Question:
'''
<td valign="bottom">
<div style="width: 205px;height: 21px;border: 1px solid;">
<div style="height: 21px;background-color:#5f5f5f; background-size: 100px 10px;">
</div></div><br>
<span style="font-size:11px;">*Valid for 1 year from the date of purchase</span>
</td>
'''
The above image , i have send it . i need the things like this in html , I have made a div and use background-color but it covers the whole portion but i want to cover the background only 30% or any % i want . Is there any kind of help u can give me
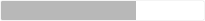
Answer: Actually, you need only one 'DIV' element (instead of two):
<URL>
'''
<div class="expirationBar"></div>
'''
CSS:
'''
.expirationBar{
border:1px solid #ddd;
width: 205px;
height:21px;
border-radius:3px;
background: #eee url(//placehold.it/1x1/5f5f5f) repeat-y;
background-size: 30%;
}
'''
---
...but to get to your exact issue:
Instead of 'background-size' use 'width'
<URL>
'''
<div style="height: 21px; background-color:#5f5f5f; width:30%;">
'''
for the inner DIV
You're not using any image, so you don't have any 'background-size' to apply to, cause it refers to images.
, using images - than you can set it like:
<URL>
'''
<div style="background:url('10x10_gray.jpg') repeat-y; background-size:30%; height:21px; "></div>
'''